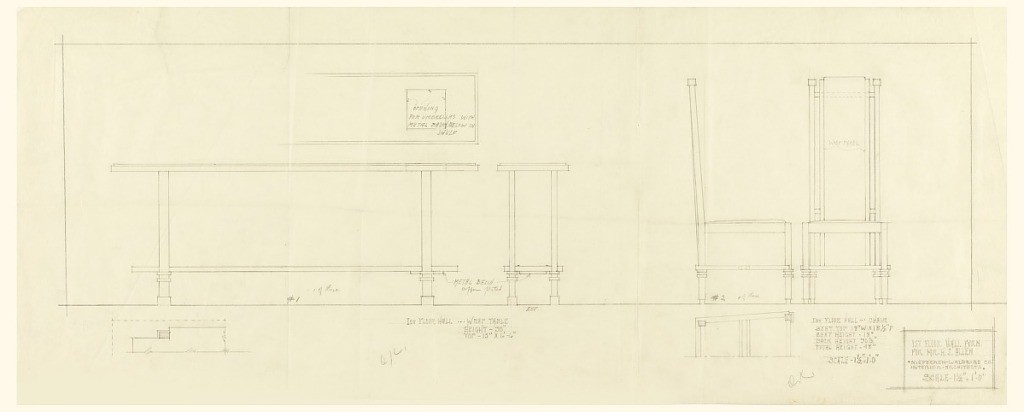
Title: Wrap Table and Chair, First Floor Hall, Henry J. Allen Residence, Wichita, Kansas
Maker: Frank Lloyd Wright, American, 1867–1959
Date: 1917
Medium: Graphite on cream tracing paper
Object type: Drawing
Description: Rectangle at center of page. Left: design for long wrap table with front, and view, and view front above. Right: front and side view of chair. Below rectangle, left: Detail of tabletop edge with inscription to the right; right: detail of base structure of chair.